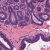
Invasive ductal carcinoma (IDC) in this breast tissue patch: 0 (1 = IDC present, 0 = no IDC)